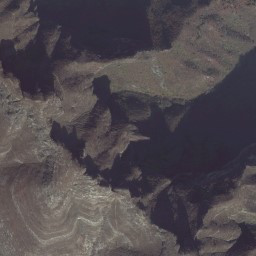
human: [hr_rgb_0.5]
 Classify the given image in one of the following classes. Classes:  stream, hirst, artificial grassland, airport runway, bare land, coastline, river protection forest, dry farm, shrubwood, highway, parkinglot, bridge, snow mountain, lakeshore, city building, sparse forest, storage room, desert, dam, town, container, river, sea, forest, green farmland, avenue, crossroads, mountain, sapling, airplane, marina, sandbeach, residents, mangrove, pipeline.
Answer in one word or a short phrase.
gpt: mountain